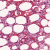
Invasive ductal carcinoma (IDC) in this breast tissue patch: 0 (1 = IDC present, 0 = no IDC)